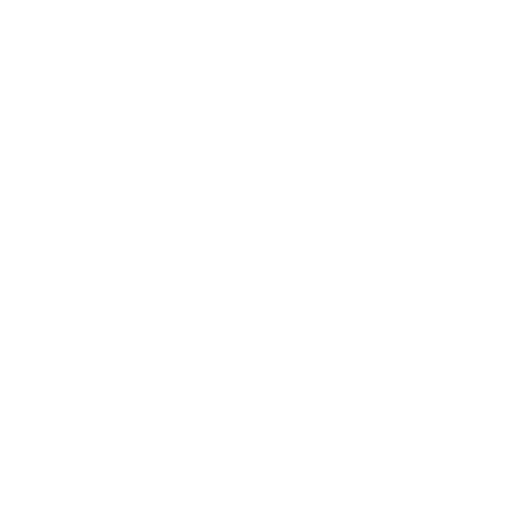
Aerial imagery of bar in Alaska named Salmo Rock containing only unknown